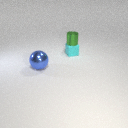
small green metal cylinder above small cyan rubber cube